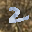
Label: 2